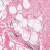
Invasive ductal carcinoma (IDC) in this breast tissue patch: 0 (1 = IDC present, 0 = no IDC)